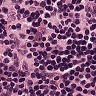
Metastatic tissue present: no